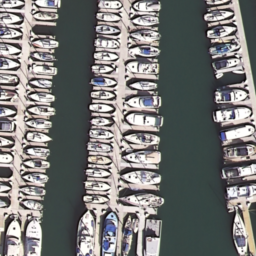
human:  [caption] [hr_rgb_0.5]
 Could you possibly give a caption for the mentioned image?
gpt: Many boats docked in lines at the harbor and the water is deep blue .

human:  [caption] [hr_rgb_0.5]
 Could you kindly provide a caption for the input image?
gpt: Many boats docked in lines at the harbor and some positions are free .

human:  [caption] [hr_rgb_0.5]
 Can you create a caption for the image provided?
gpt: Lots of boats docked in lines at the harbor .

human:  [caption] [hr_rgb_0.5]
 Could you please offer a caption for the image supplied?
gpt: Lots of boats docked at the harbor and the boats are closed to each other .

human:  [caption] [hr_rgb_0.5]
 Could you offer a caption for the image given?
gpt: Lots of boats docked in lines at the harbor and the boats are closed to each other .